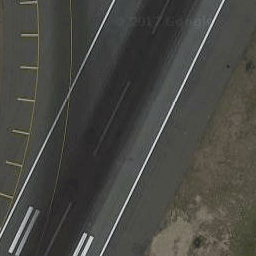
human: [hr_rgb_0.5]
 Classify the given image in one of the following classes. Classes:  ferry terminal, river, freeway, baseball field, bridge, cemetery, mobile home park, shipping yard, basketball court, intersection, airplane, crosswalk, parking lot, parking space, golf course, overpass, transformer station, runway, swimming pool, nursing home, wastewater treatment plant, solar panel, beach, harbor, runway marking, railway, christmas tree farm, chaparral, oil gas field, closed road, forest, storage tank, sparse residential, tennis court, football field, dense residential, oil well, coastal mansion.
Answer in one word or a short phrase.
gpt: runway